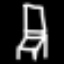
Label: chair